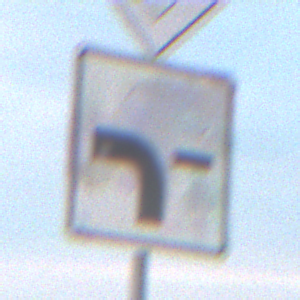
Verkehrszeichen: VerlaufVorfahrtsstrasse6
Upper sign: Vorfahrtsstrasse
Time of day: SunriseSunset
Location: Outdoor (Nature)
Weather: PartlyCloudy
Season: NotSpecified
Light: Natural